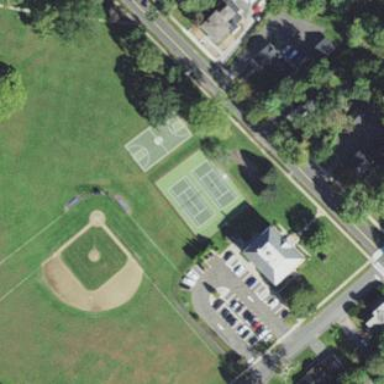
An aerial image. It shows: Paved tennis court.